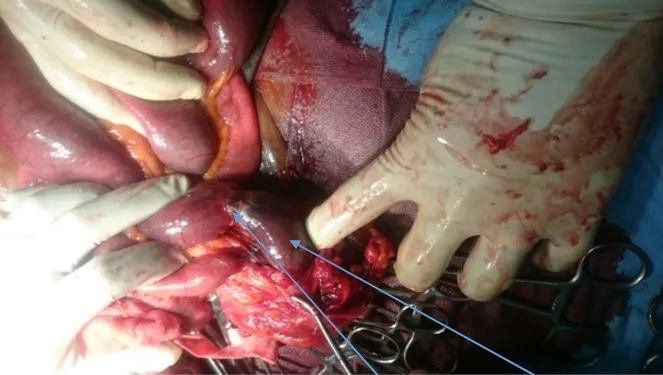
Strangulated segment of ileum.
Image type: medical_photograph (other_medical_photograph)